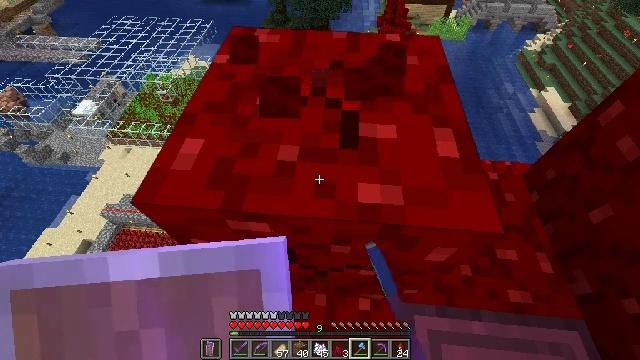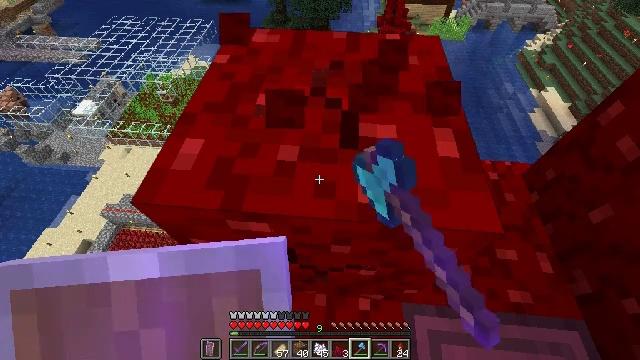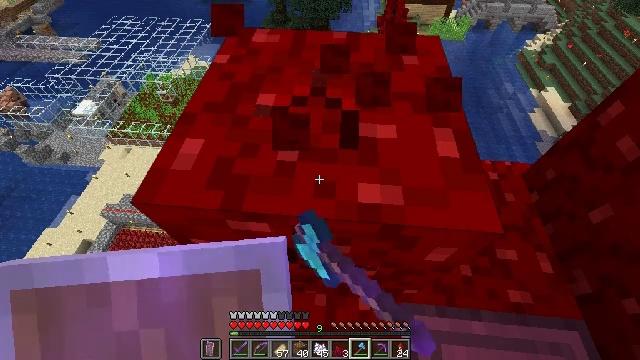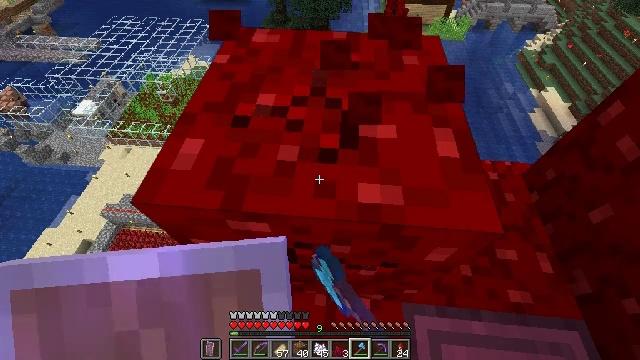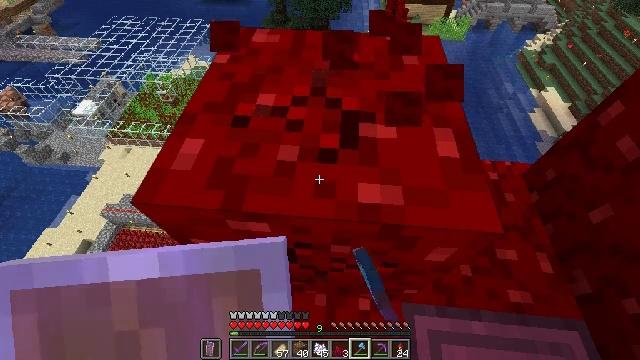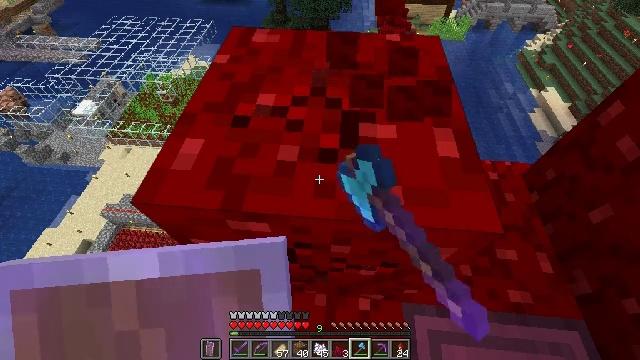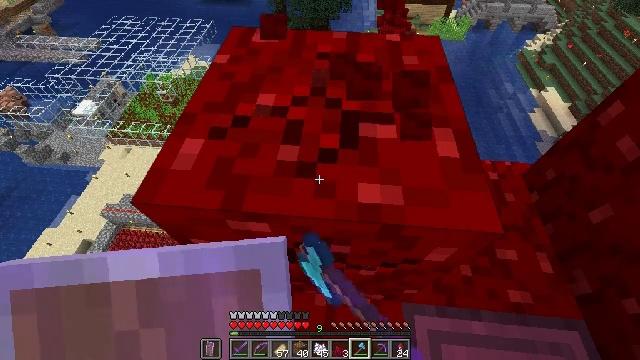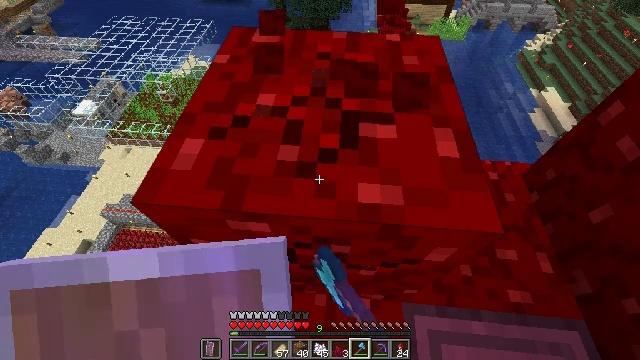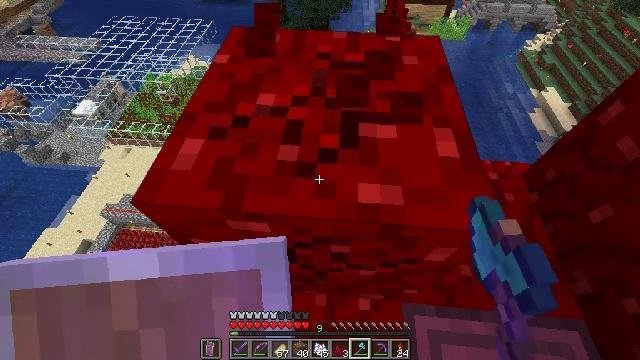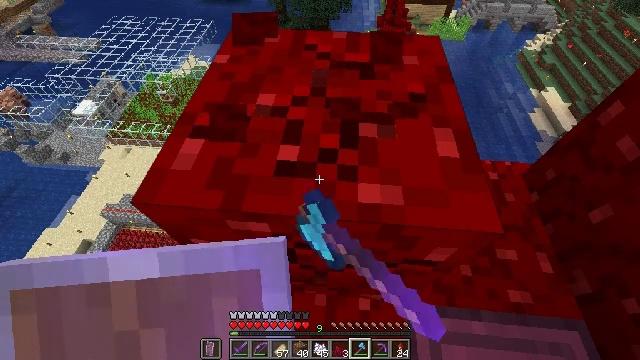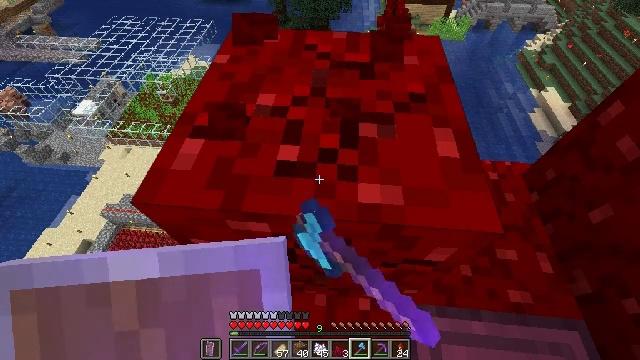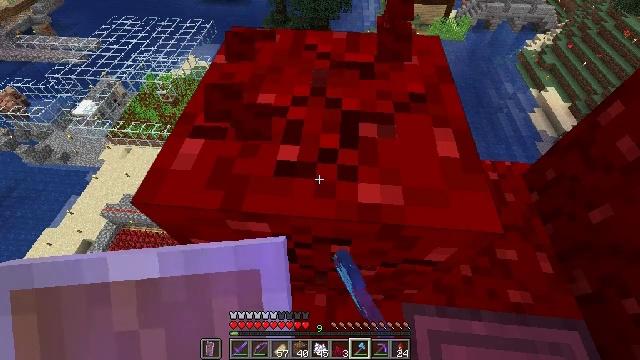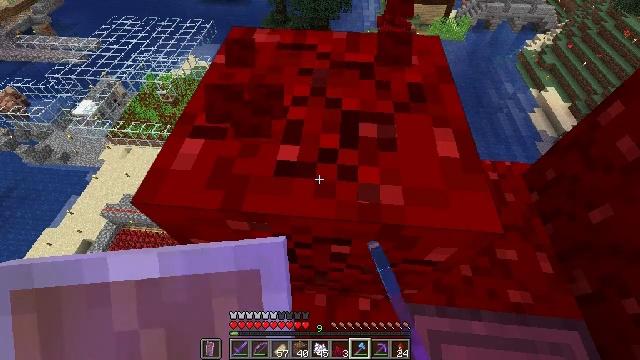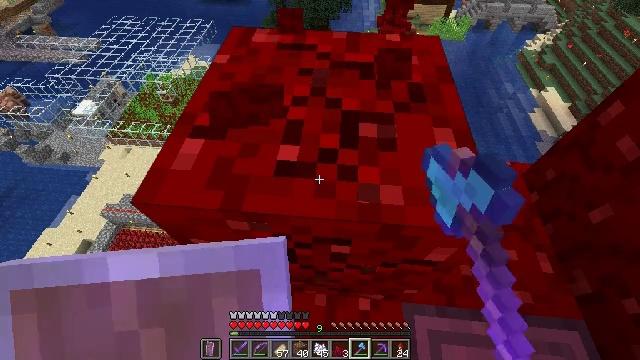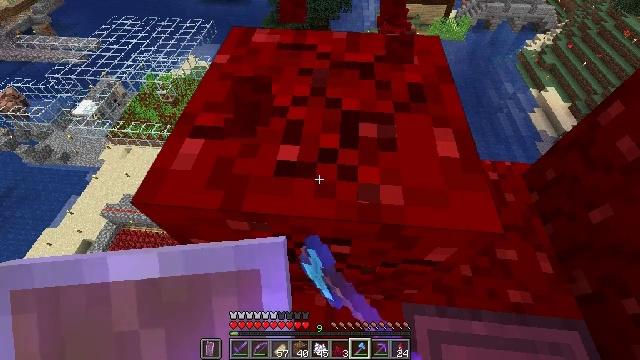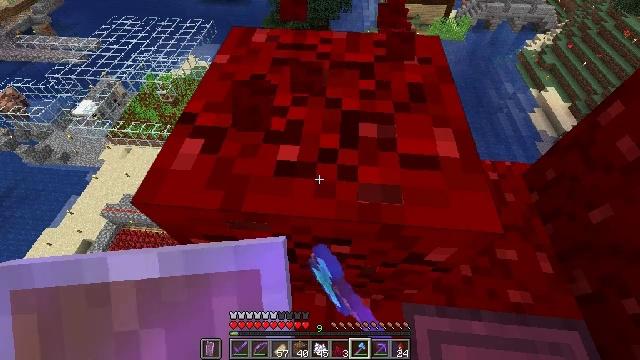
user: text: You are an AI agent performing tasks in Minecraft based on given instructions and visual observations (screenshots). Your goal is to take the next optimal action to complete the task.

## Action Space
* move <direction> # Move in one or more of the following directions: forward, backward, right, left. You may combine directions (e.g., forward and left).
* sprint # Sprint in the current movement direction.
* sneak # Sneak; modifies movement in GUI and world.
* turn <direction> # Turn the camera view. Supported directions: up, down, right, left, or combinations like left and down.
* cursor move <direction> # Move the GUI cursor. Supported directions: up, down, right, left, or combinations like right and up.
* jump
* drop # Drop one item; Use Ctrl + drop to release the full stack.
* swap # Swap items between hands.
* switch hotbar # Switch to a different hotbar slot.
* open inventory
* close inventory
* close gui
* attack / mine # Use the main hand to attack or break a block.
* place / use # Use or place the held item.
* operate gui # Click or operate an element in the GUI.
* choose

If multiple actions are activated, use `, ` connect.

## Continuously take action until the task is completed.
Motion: motion action
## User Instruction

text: Break the nether wart block with a tool.
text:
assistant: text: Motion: attack / mine
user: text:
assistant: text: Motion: attack / mine
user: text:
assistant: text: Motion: attack / mine
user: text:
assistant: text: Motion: attack / mine
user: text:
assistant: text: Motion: attack / mine
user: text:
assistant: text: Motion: attack / mine
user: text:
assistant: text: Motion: attack / mine
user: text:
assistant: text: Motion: attack / mine
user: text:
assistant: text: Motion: attack / mine
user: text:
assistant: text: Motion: attack / mine
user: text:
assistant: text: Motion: attack / mine
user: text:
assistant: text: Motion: attack / mine
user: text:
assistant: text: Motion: attack / mine
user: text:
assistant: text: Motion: attack / mine
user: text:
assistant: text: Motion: attack / mine
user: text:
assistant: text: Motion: attack / mine
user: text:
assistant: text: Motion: attack / mine
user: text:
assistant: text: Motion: attack / mine
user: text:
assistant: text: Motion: attack / mine
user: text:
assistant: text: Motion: attack / mine
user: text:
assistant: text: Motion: attack / mine
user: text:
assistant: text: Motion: attack / mine
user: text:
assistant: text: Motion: attack / mine
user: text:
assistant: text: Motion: attack / mine
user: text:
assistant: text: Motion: attack / mine
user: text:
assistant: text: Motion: attack / mine
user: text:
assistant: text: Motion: attack / mine
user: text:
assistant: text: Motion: attack / mine
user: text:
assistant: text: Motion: attack / mine
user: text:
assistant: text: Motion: attack / mine